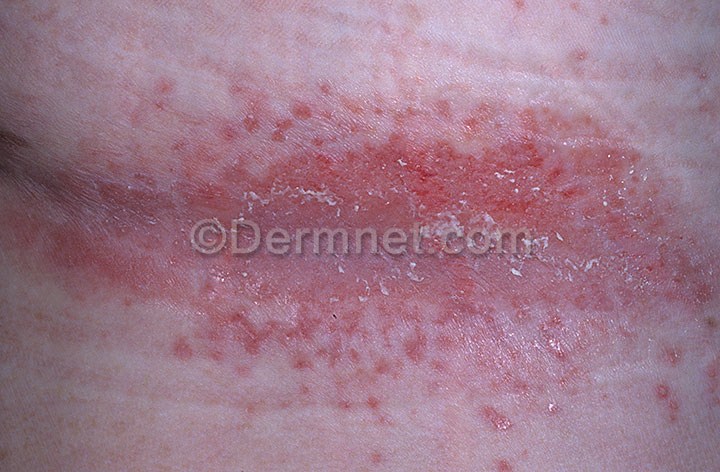
Disease: Tinea Ringworm Candidiasis and other Fungal Infections